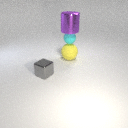
small gray metal cube in front of large yellow rubber sphere